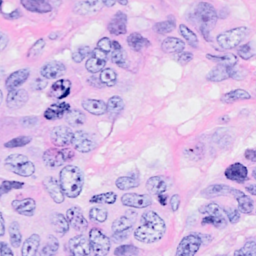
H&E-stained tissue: Breast